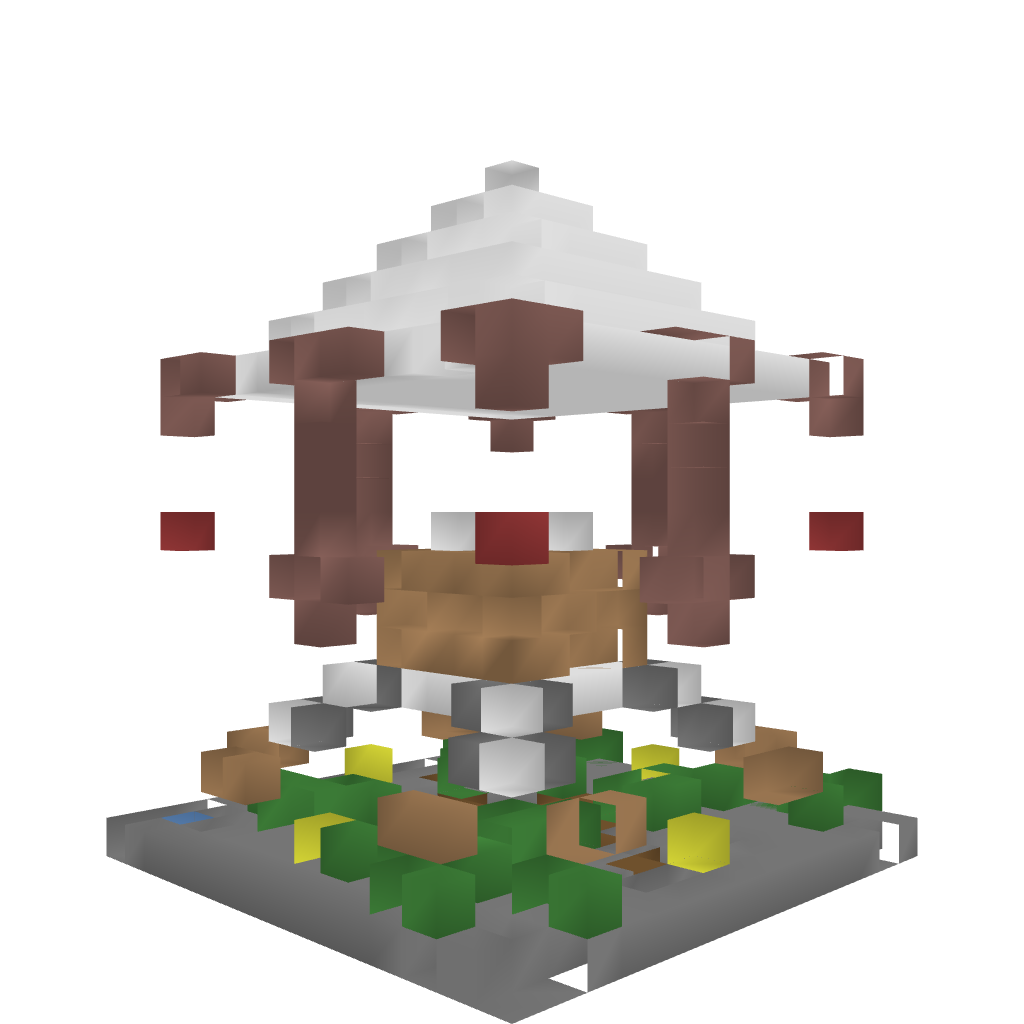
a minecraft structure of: Enchantment Nexus good quality